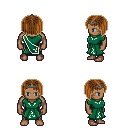
a pixel art fantasy rpg character, male body template, human, dark skin, sash dress, red pants, brown pageboy hairstyle, iron tiara, four views (front, back, left, right), 2x2 character sprite sheet, small pixel art, hard edges, no anti-aliasing